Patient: sex M, age 29
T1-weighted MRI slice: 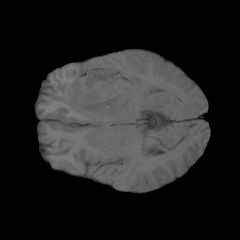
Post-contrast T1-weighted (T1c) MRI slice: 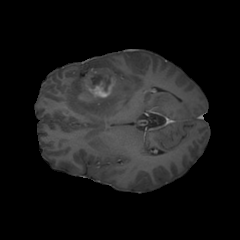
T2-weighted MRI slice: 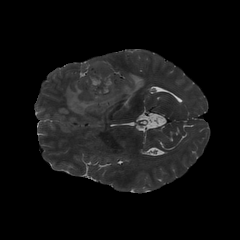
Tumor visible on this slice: yes
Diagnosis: Glioblastoma, IDH-wildtype
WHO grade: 4